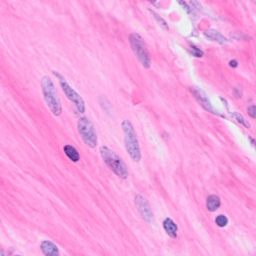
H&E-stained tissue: Breast